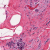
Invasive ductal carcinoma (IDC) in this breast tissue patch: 0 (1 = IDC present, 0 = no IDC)